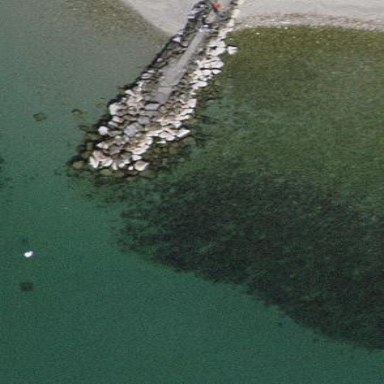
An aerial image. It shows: Man-made groyne.